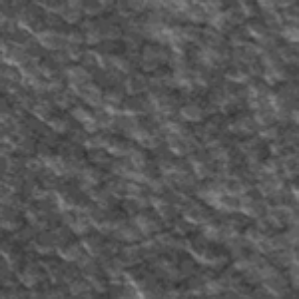
Label: frost